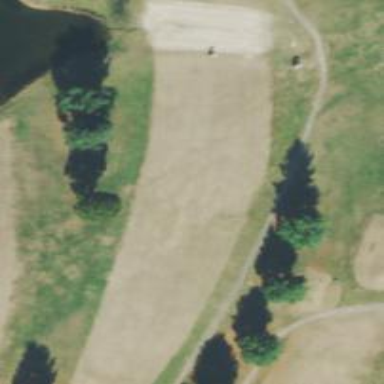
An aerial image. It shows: Golf hole.